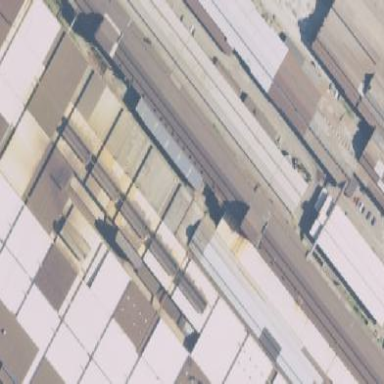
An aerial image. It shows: Industrial factory with distinct building part.